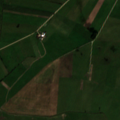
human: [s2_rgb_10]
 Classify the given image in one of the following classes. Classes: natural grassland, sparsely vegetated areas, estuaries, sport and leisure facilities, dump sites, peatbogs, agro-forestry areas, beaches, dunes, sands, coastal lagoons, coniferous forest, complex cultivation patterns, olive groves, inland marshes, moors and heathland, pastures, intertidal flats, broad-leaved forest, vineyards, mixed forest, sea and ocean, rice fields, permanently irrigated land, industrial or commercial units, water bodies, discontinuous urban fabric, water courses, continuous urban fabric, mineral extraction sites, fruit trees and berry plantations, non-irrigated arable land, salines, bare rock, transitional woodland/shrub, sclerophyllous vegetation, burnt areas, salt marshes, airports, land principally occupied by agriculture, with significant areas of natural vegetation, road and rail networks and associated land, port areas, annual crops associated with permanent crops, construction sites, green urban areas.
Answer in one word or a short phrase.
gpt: non-irrigated arable land, complex cultivation patterns